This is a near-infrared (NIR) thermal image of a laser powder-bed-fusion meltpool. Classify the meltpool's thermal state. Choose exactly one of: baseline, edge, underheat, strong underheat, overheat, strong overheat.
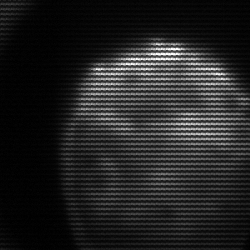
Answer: edge